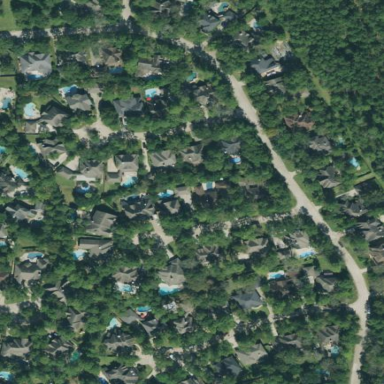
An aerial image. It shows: Residential area within neighborhood.